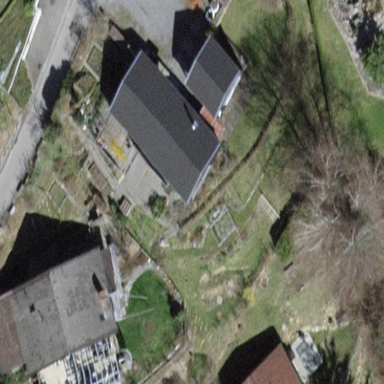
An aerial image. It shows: Simple and straightforward house.